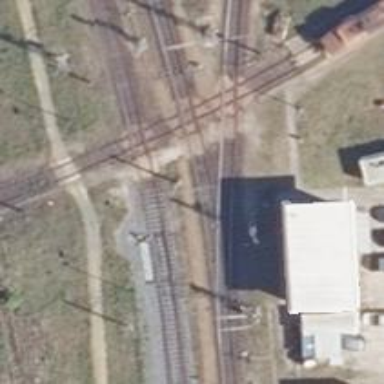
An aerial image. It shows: Railway crossing.